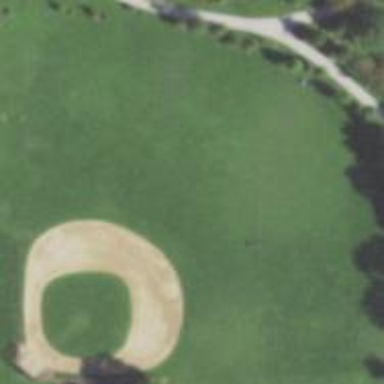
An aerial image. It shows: Baseball pitch for leisure land activities.